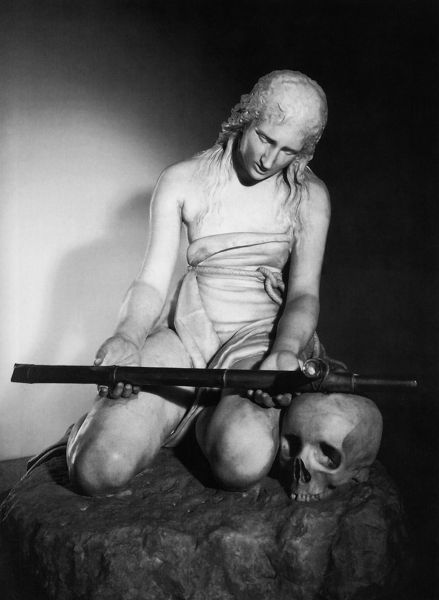
Titel: Hl. Maria Magdalena
Künstler: Antonio Canova
Institution: Genua, Museo di S. Agostino
Schlagwörter: dunkel, felsen, kampf, kopf, mann, schatten, weiß, sitzen, finger, frau, haar, kleid, köpfe, licht, marmor, nase, schwarz, zeichnung, blick, gürtel, tuch, arme, falten, halten, kleidung, knoten, schädel, sehen, sockel, stein, tod, tot, trauer, hände, figur, haare, locken, skulptur, statue, beine, stab, fels, kette, krieg, weiblich, metall, faltenwurf, plastik, nachdenklich, knie, oberschenkel, foto, knochen, vanitas, knabe, seil, halt, knien, soldat, waffe, betrachten, verzweiflung, jüngling, skelett, totenkopf, gewehr, knieend, kniend, fernrohr, gips, ansehen, totenschädel, klagen, fessel, kined